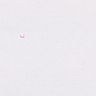
Metastatic tissue present: no